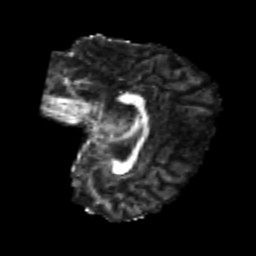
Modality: FA
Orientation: sagittal
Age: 25
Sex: female
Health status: healthy
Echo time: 0.074 s